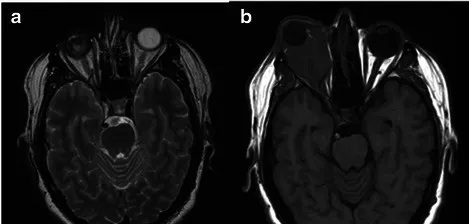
Magnetic resonance imaging scans showing a the atrophic right eye and b a large mass occupying the entire right socket displacing the prosthesis, reaching the optic foramen and eroding the bone wall of orbit and ethmoid.
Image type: radiology (mri)